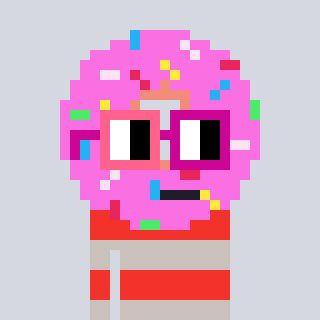
a pixel art character with square pink and red glasses, a doughnut-shaped head and a foggrey-colored body on a cool background